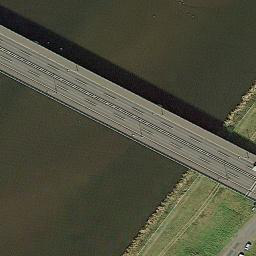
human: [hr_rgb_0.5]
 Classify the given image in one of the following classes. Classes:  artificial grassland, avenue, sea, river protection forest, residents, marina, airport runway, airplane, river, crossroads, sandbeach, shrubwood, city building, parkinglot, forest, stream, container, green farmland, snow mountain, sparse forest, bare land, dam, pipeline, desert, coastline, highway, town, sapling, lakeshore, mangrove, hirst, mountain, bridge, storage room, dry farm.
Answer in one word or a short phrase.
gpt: bridge